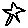
Label: star